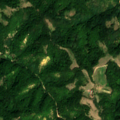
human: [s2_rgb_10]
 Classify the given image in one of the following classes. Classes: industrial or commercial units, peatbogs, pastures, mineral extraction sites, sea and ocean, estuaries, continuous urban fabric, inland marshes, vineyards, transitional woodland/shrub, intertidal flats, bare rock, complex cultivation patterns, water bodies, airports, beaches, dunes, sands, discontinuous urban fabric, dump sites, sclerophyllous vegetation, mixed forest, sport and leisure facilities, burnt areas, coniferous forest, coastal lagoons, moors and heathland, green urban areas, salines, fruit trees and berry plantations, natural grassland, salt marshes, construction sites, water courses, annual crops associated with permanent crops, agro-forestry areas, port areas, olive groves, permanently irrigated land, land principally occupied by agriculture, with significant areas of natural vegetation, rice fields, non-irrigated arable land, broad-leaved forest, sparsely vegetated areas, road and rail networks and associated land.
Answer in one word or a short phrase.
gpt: land principally occupied by agriculture, with significant areas of natural vegetation, broad-leaved forest, transitional woodland/shrub